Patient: sex M, age 46
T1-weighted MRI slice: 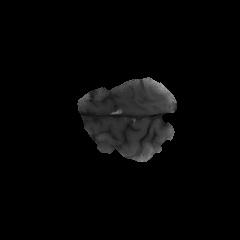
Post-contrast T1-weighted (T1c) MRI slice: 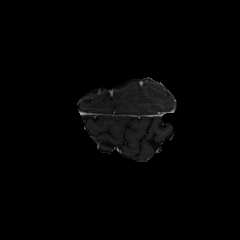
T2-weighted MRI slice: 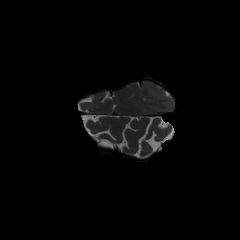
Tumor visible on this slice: no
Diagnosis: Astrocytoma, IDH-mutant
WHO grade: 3